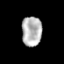
Tissue: prostate
Cell type: T cells
Senescence score: 0.3418
Nuclear area (px): 587
Mean DAPI intensity: 182.143